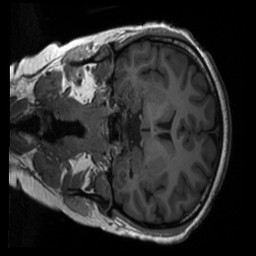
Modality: T1w
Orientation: coronal
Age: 20
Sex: female
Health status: healthy
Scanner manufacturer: siemens
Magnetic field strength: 3 T
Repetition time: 2.3 s
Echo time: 0.00232 s